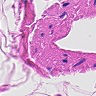
Metastatic tissue present: no